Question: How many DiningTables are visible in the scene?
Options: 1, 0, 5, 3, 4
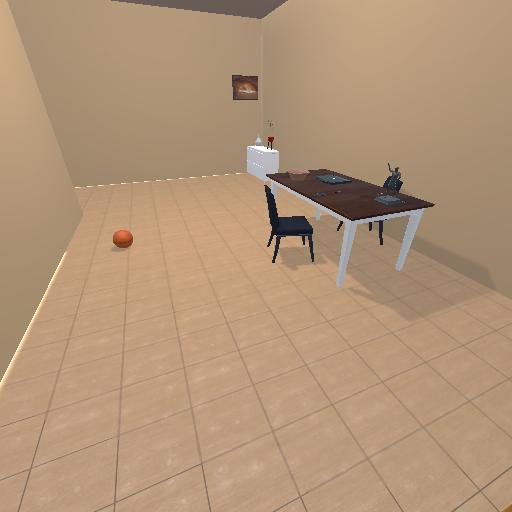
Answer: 1